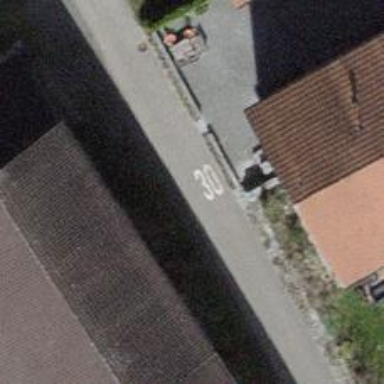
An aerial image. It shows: Residential road with asphalt surface.